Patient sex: M
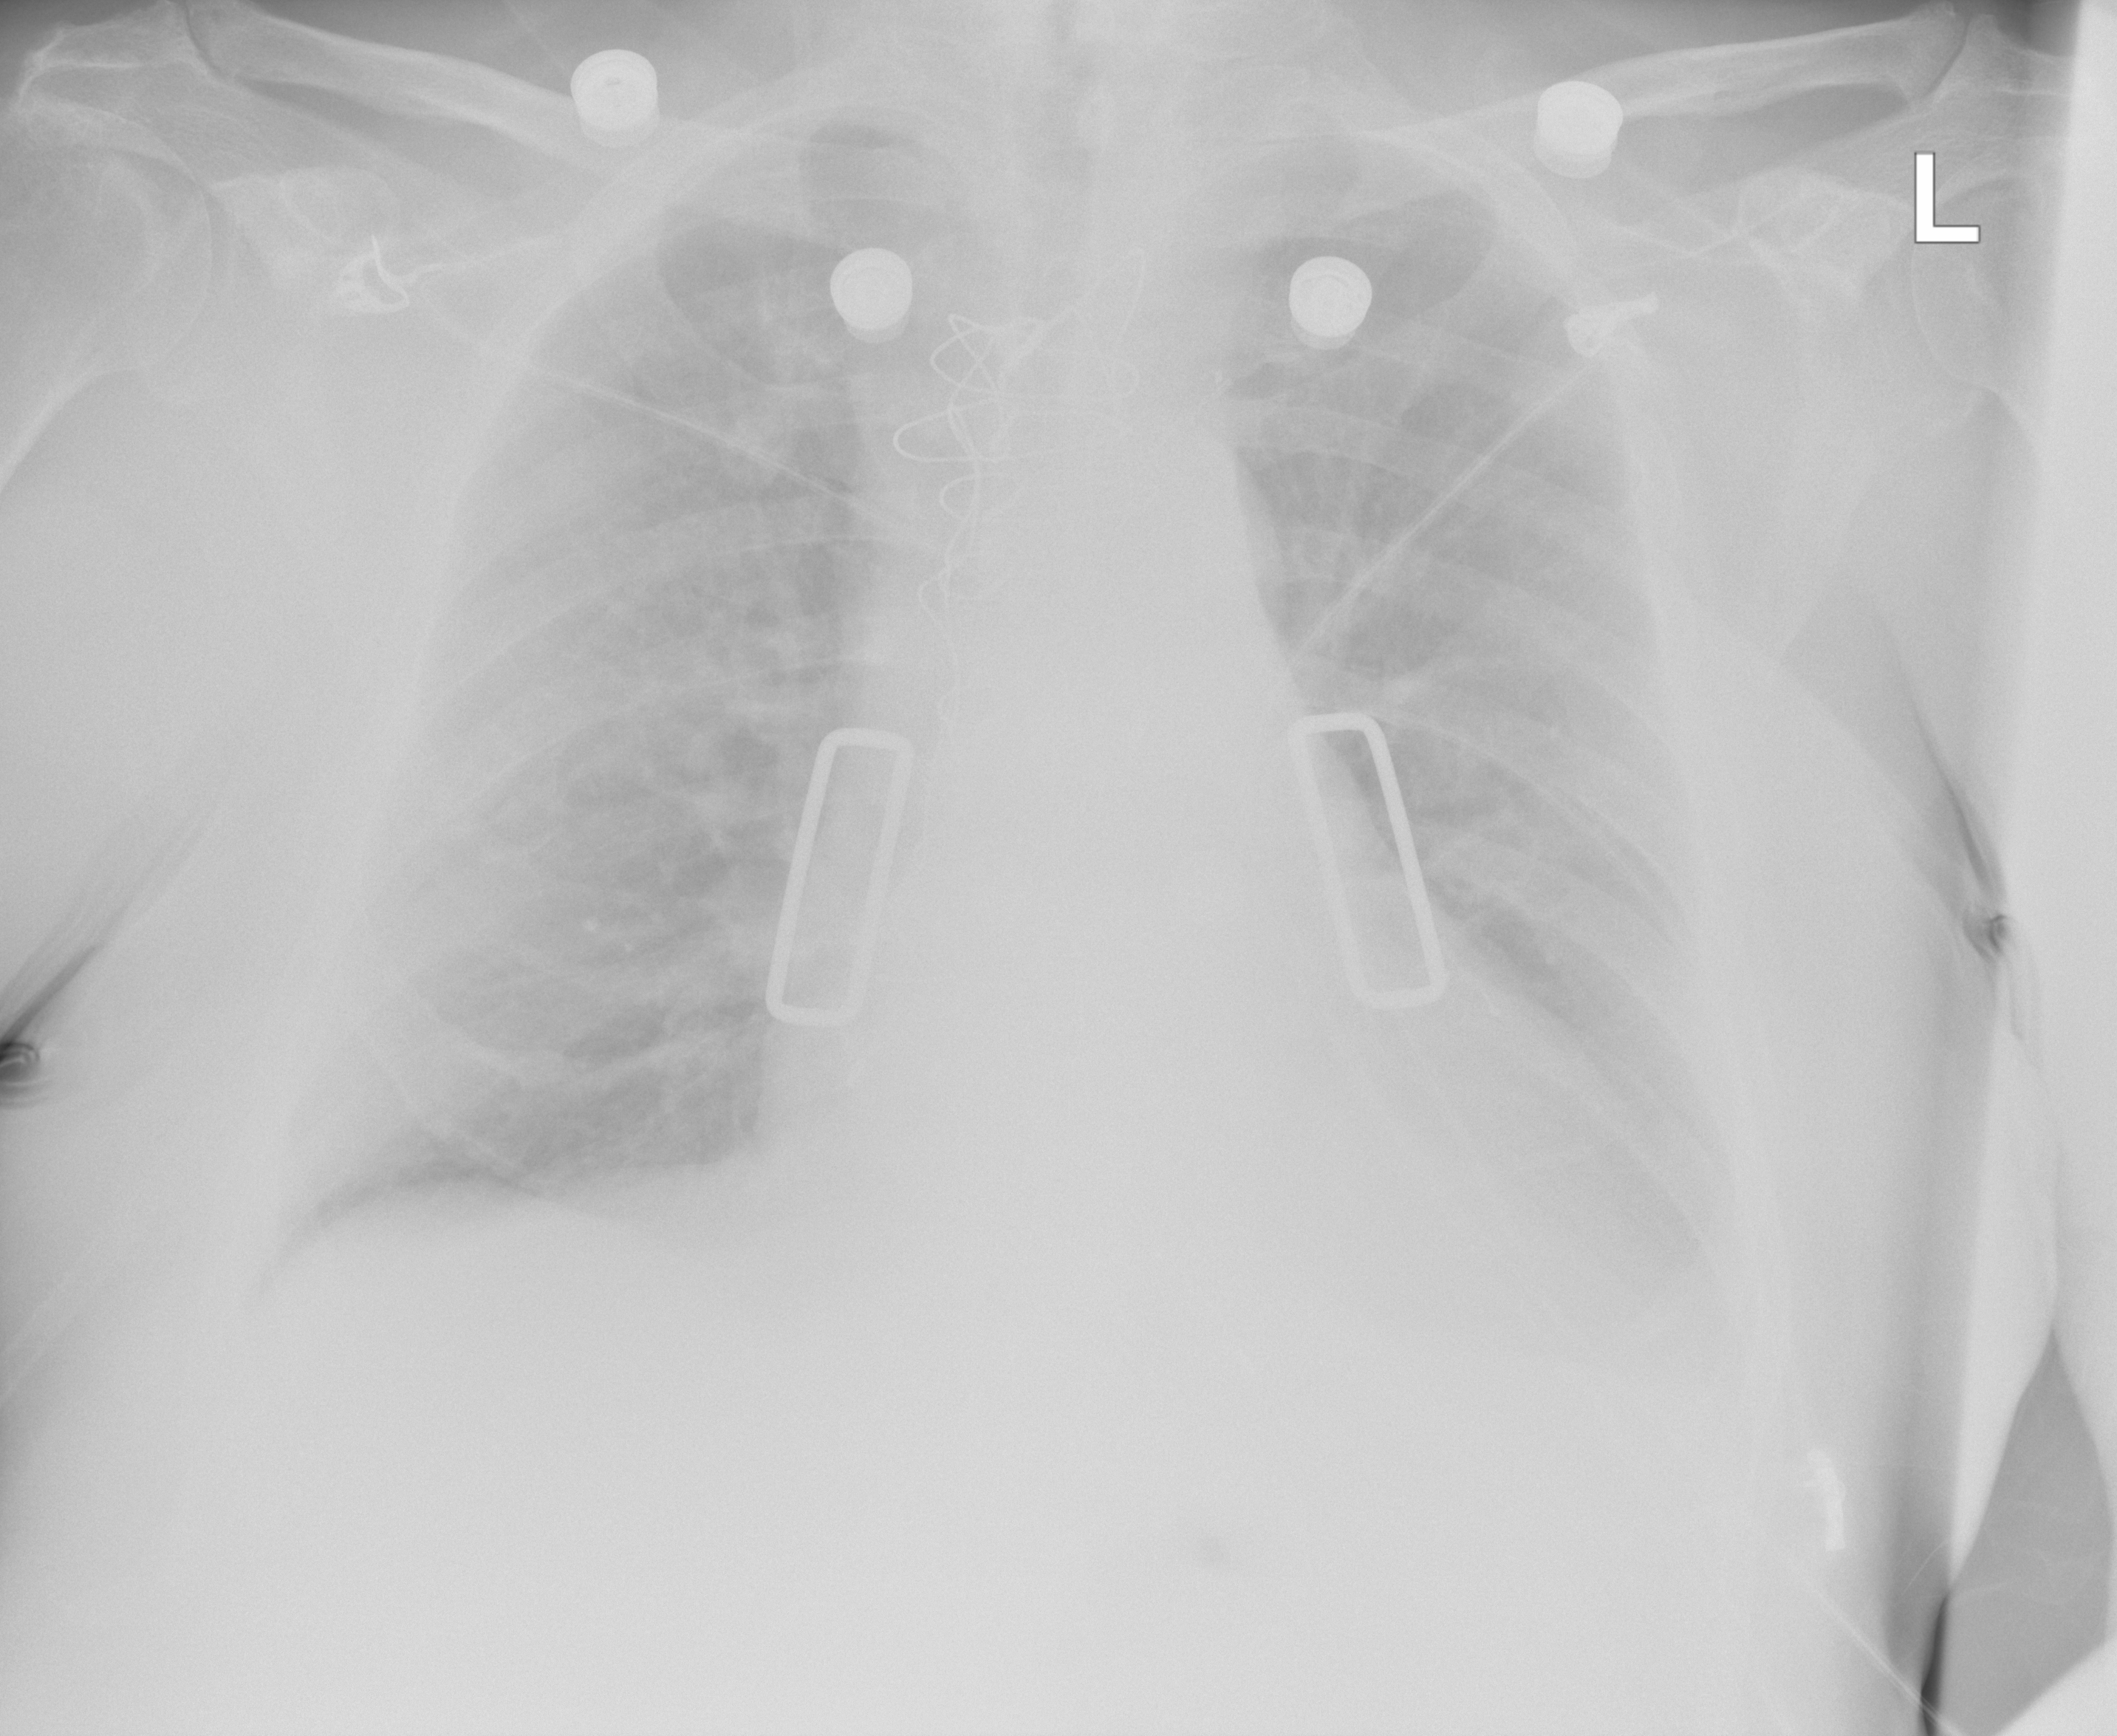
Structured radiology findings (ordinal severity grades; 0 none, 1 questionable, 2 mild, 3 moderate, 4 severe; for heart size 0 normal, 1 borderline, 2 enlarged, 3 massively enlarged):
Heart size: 2
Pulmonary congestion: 2
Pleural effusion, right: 1
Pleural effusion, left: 2
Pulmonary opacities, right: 2
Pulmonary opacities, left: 2
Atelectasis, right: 2
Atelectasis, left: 3